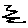
Label: zigzag